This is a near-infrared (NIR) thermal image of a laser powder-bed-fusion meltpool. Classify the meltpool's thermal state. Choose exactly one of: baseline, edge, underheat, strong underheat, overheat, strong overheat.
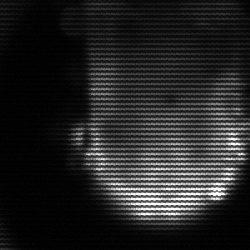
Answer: baseline